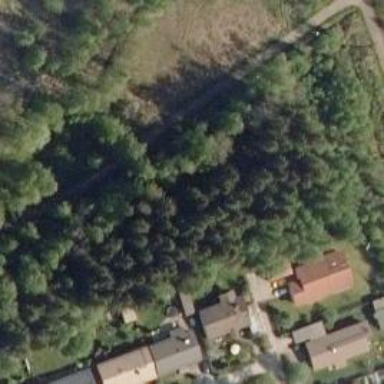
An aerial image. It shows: Path.